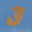
Label: 3